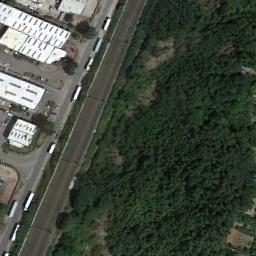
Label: railway